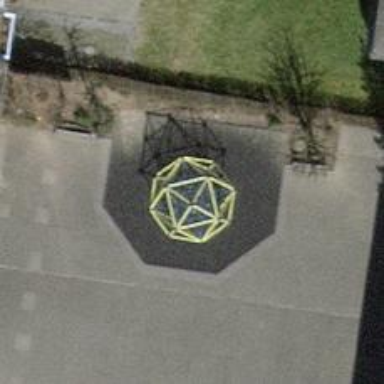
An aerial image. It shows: Playground featuring climbing frame.